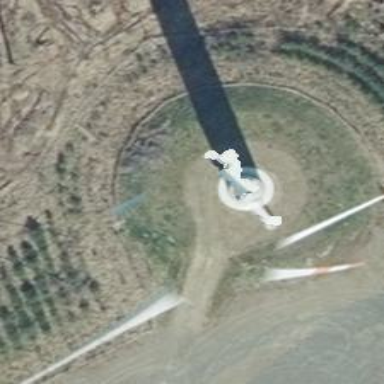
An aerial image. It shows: Wind generator in the form of horizontal axis wind turbine.